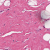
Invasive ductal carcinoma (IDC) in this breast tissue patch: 0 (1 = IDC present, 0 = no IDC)